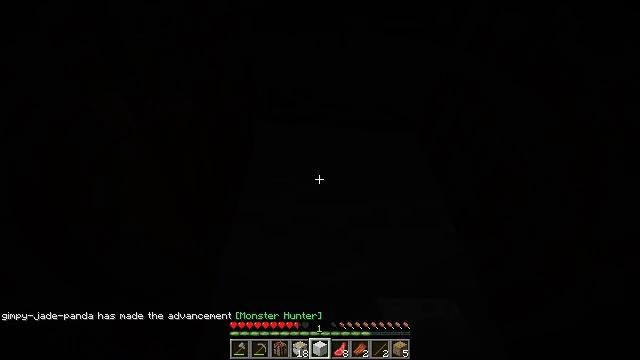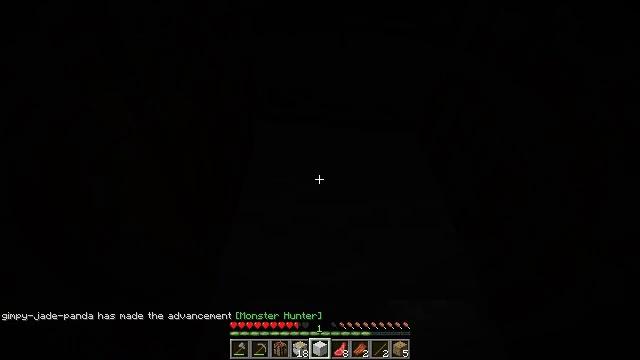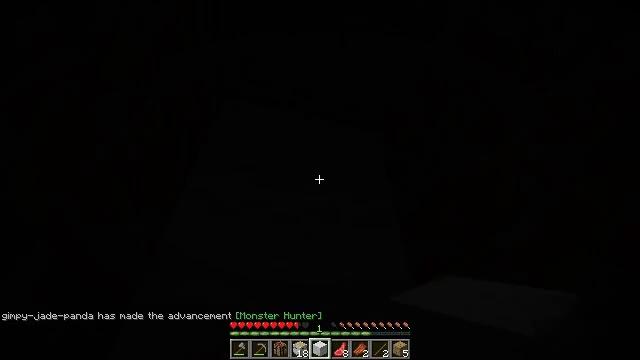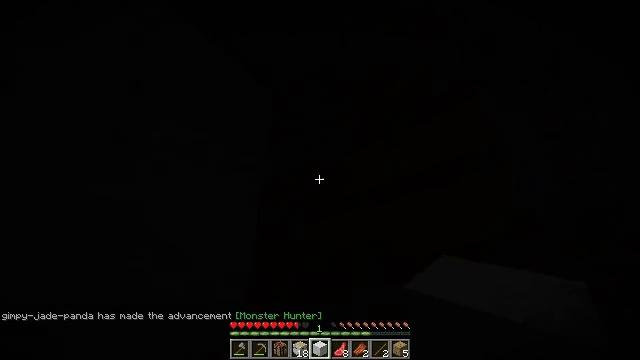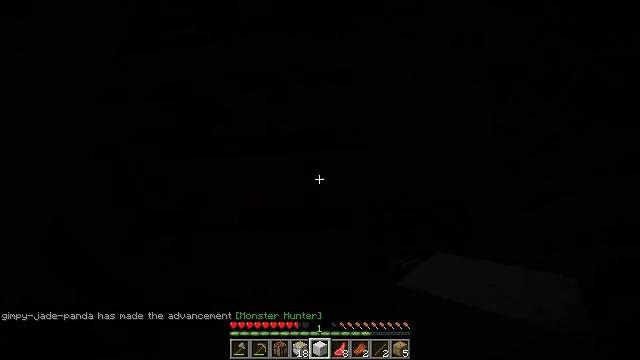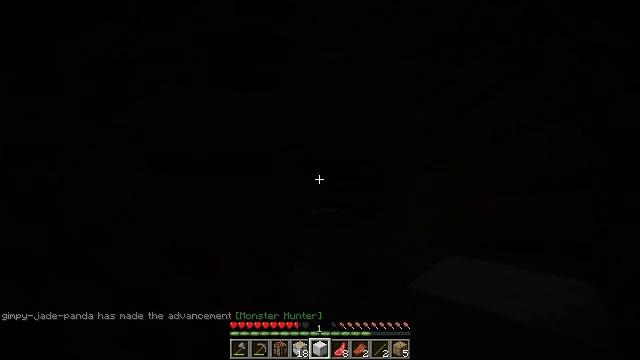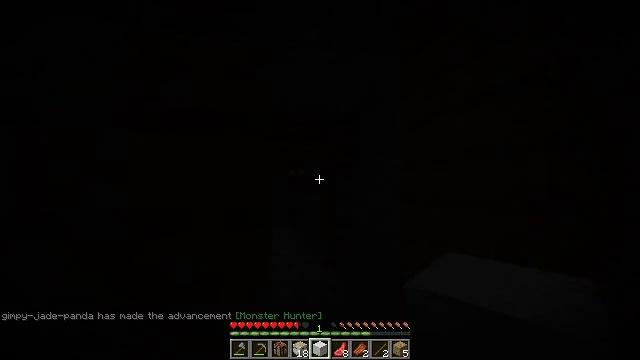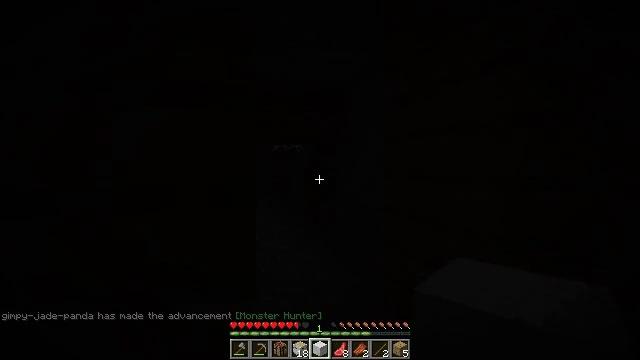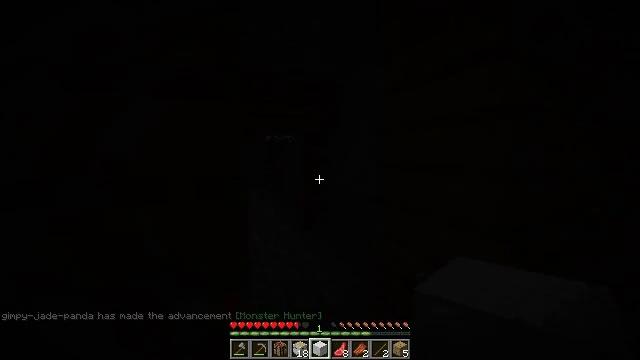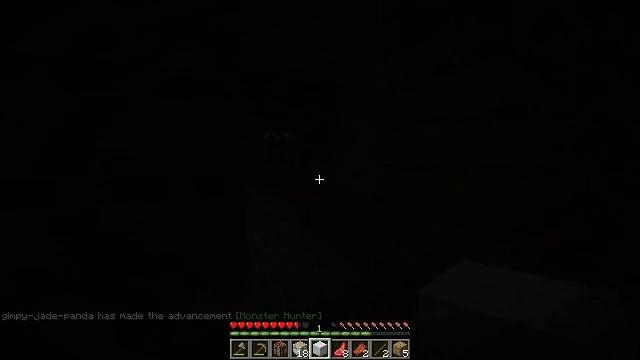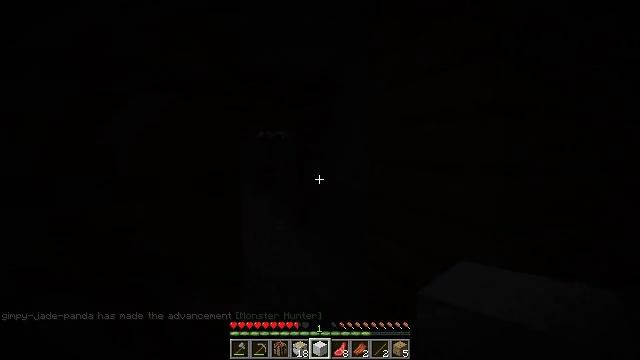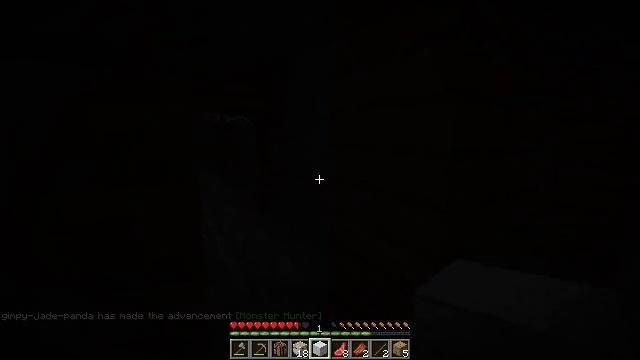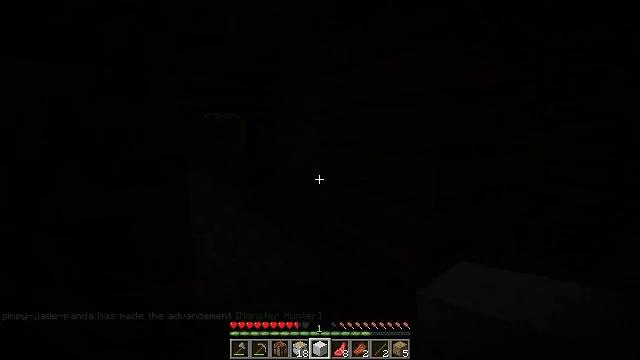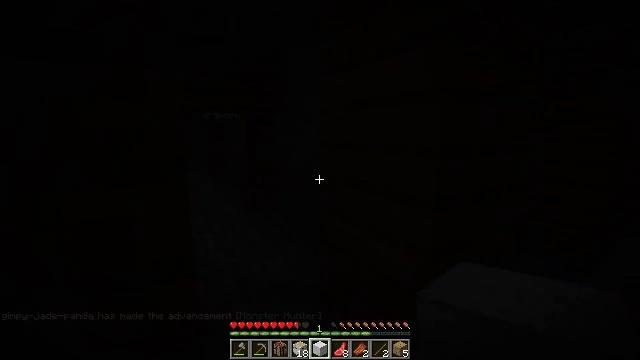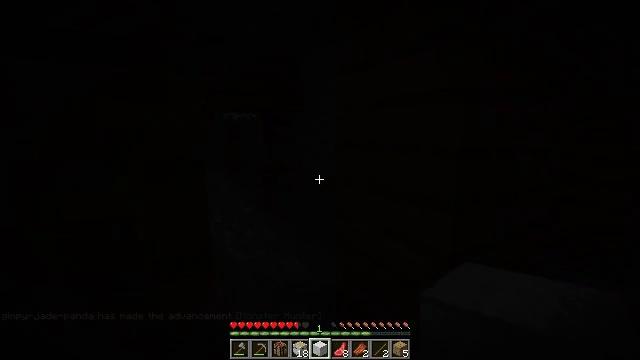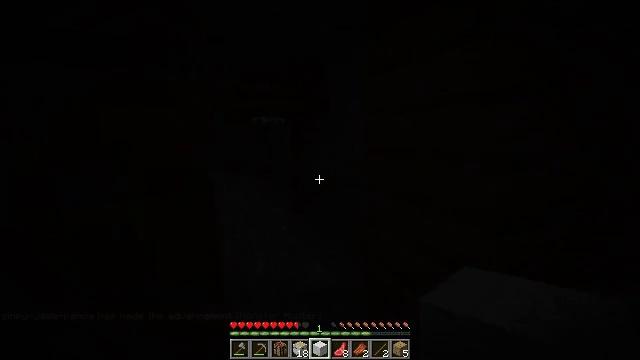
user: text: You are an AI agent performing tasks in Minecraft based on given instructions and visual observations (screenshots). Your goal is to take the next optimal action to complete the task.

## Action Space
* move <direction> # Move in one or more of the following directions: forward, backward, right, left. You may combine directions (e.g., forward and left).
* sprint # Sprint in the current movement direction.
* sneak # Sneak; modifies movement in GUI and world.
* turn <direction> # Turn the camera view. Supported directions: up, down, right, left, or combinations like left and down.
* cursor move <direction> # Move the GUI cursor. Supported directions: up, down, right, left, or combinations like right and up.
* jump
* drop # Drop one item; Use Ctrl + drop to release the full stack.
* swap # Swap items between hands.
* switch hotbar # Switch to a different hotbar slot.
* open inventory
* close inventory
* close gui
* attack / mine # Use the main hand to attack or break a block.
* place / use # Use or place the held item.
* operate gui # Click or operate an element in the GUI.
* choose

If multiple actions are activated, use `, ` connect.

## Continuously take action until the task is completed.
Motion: motion action
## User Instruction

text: Break the gray wool block.
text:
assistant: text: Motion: no_op
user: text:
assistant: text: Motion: turn right and down
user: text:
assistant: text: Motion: turn right and down
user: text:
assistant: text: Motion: turn right and down
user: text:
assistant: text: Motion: turn right and down
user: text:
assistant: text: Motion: turn right and down
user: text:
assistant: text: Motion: turn right and down
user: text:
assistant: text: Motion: turn right and down
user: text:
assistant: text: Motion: no_op
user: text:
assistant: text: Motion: turn right
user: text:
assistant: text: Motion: turn right and down
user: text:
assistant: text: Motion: turn right
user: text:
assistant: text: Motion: no_op
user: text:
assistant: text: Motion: move forward, turn left
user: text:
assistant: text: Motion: move forward, turn left
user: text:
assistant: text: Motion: move forward, turn left and up
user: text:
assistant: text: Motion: move forward, turn left
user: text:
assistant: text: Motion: move forward
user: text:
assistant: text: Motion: move forward
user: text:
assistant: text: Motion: move forward, sprint
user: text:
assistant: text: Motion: move forward, sprint
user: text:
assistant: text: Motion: move forward, sprint
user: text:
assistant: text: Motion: move forward, sprint
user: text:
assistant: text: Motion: move forward and move right, sprint
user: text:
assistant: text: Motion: move forward and move right, sprint, turn left
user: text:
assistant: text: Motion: move forward and move right, sprint, turn left
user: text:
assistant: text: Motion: move forward, sprint
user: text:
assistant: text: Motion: move forward, sprint
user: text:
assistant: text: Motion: move forward, sprint
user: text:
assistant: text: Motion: no_op